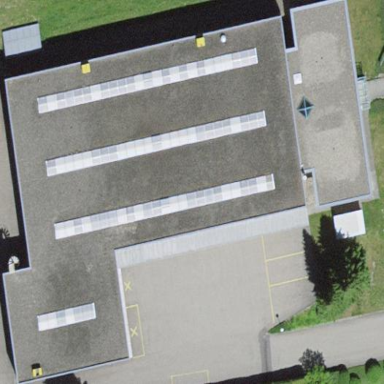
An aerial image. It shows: Commercial building.